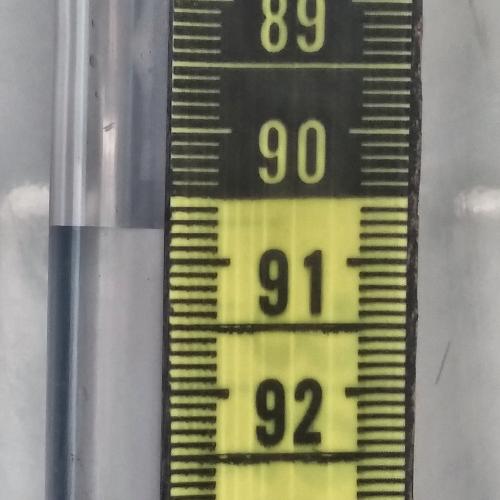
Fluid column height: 90.7 cm